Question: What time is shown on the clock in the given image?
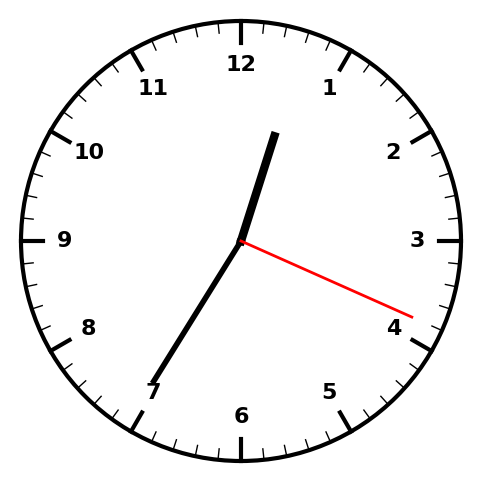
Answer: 12:35:19